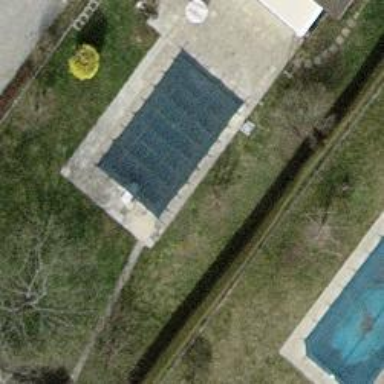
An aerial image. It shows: Swimming pool located in leisure land.